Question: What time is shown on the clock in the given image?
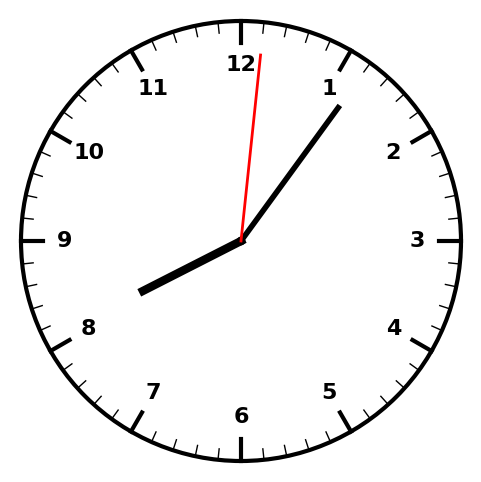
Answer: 08:06:01